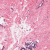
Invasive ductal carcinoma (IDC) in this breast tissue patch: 0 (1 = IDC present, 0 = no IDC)